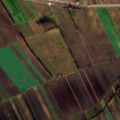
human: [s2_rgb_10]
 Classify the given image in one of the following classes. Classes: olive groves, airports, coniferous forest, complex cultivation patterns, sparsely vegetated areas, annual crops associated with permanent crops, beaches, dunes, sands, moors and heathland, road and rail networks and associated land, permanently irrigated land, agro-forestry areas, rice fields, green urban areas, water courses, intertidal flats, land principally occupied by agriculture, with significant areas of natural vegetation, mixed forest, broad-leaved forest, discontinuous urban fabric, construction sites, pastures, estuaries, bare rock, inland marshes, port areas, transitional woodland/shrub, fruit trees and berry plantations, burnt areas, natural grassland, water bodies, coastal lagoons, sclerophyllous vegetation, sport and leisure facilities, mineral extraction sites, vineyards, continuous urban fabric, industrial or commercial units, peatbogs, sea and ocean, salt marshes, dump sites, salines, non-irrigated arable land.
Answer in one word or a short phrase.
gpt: non-irrigated arable land